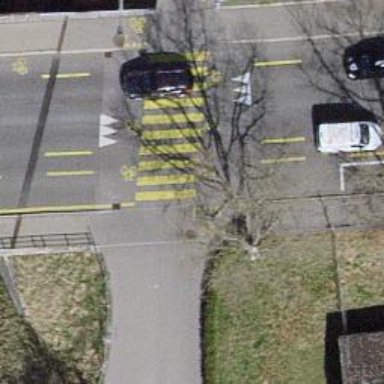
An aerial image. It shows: Uncontrolled road crossing with markings.